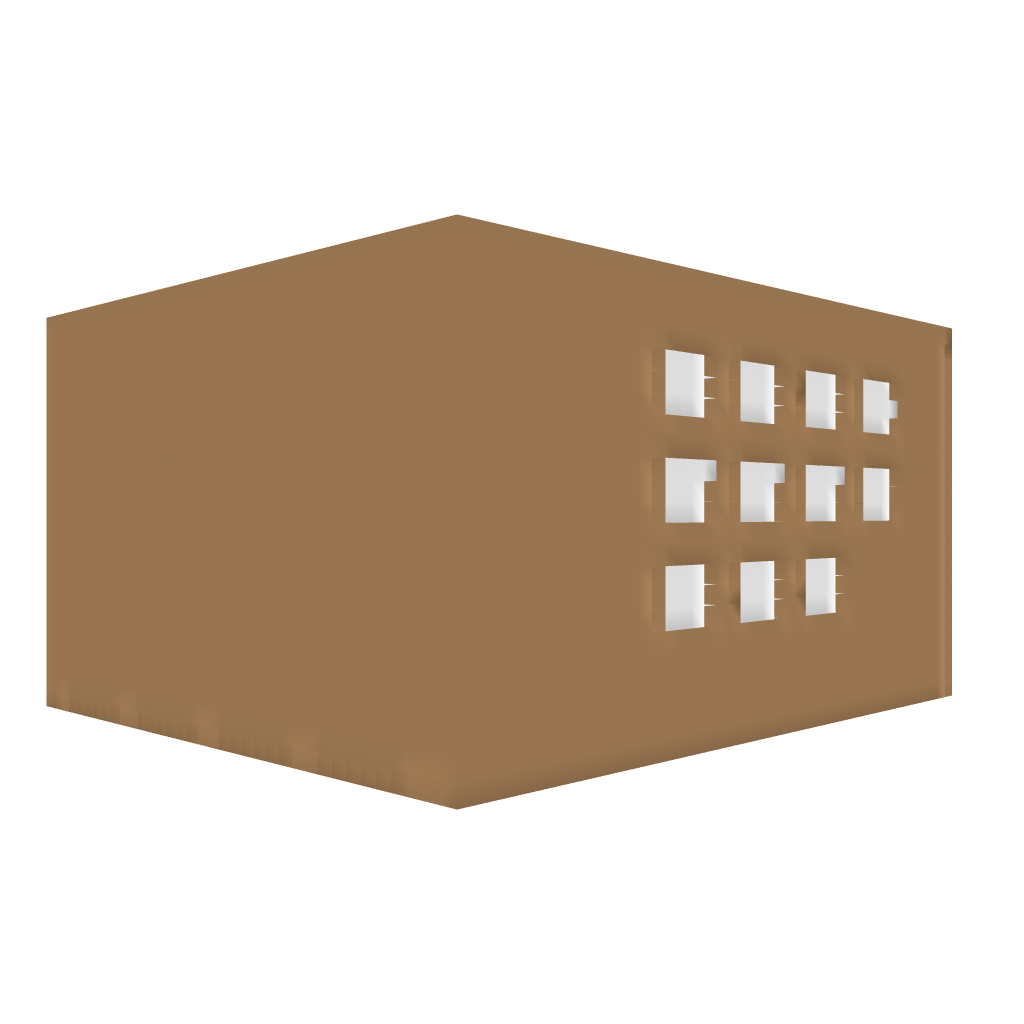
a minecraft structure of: waterpark bad low quality